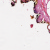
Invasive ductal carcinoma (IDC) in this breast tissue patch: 0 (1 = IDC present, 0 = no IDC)